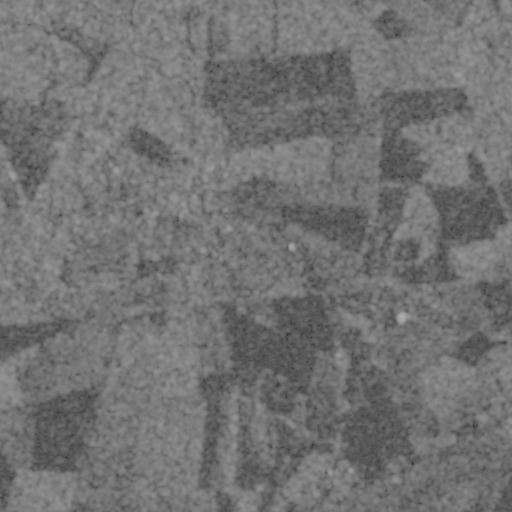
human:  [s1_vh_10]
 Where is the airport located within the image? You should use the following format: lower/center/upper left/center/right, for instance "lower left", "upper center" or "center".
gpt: The airport is located in the lower right of the image.
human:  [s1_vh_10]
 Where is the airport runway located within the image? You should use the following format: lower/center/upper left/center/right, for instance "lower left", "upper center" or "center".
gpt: The airport runway is located in the lower right of the image.
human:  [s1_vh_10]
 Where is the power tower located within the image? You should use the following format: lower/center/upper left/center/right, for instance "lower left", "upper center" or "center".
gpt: There is no power tower in the image.

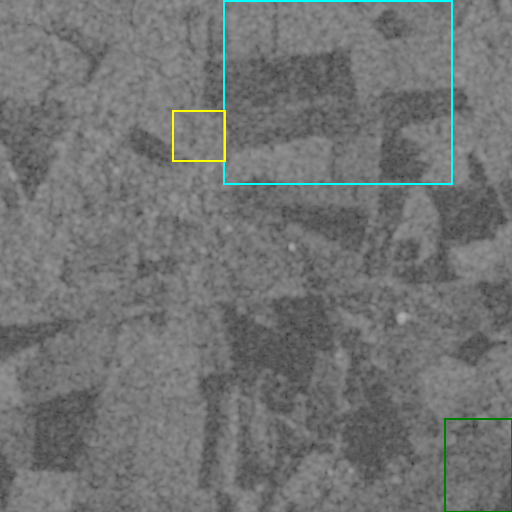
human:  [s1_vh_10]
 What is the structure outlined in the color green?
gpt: The structure outlined in green is an airport.
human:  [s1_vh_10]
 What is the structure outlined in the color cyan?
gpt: The structure outlined in cyan is a crop field.
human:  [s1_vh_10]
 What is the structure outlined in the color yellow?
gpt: The structure outlined in yellow is a park.
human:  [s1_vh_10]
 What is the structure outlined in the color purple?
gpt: There is no purple outline.